Field crop: tomato
Growth stage: 1
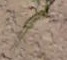
Species: cyperus